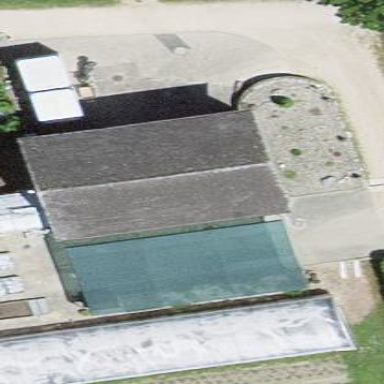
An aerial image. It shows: Shed building.